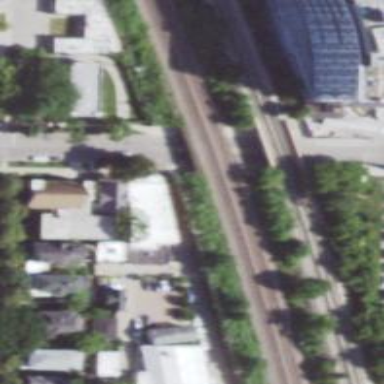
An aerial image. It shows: Viaduct bridge over railway tracks.